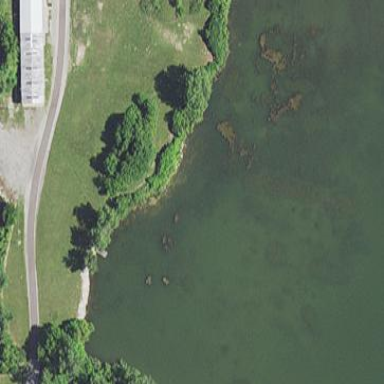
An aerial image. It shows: Beautiful lake surrounded by nature.